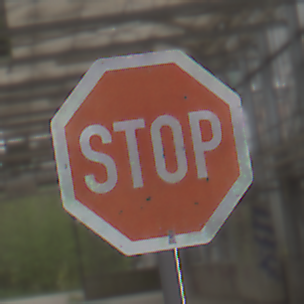
Verkehrszeichen: Stop
Umgebung: Roofed, Special
Tageszeit: Midday
Wetter: Overcast
Licht: Natural
Jahreszeit: NotSpecified
Kontrast: LowContrast